Question: See the image below (I sat a breakpoint on CGPostError). Is there anything to do with this error?? In console the following message was printed out:
'<Error>: doClip: empty path'
We're building an iPad app and uses webkit to display custom ads.

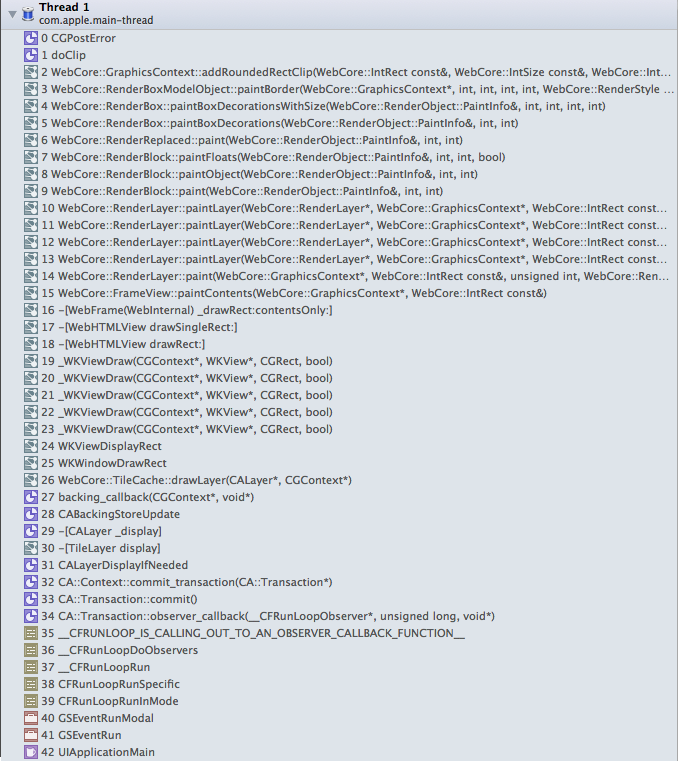
Answer: Look for clipping functions with empty paths, like 'CGContextClip()'. In this case, the errors appears harmless and the "fix" appears equally harmless. From Apple's docs,
>
c
A graphics context that contains a path. If the context does not have a current path, the function does nothing.
<URL>
If you really want to prevent logging the error, you should probably check the context before calling 'CGContextClip(...)' or similar functions:
'''
if (!CGContextIsPathEmpty(c))
{
CGContextClip(c);
}
'''